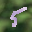
Label: 5